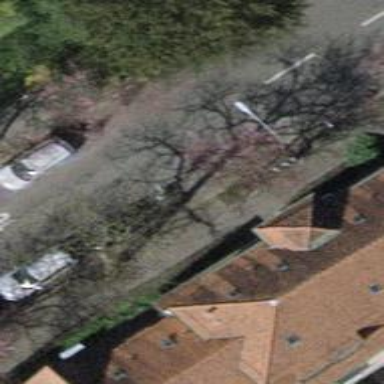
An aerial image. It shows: Tree-lined avenue.